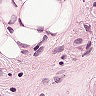
Metastatic tissue present: yes